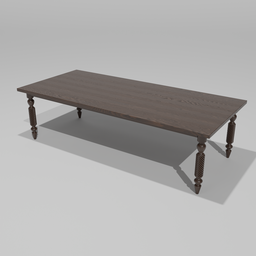
Label: furniture